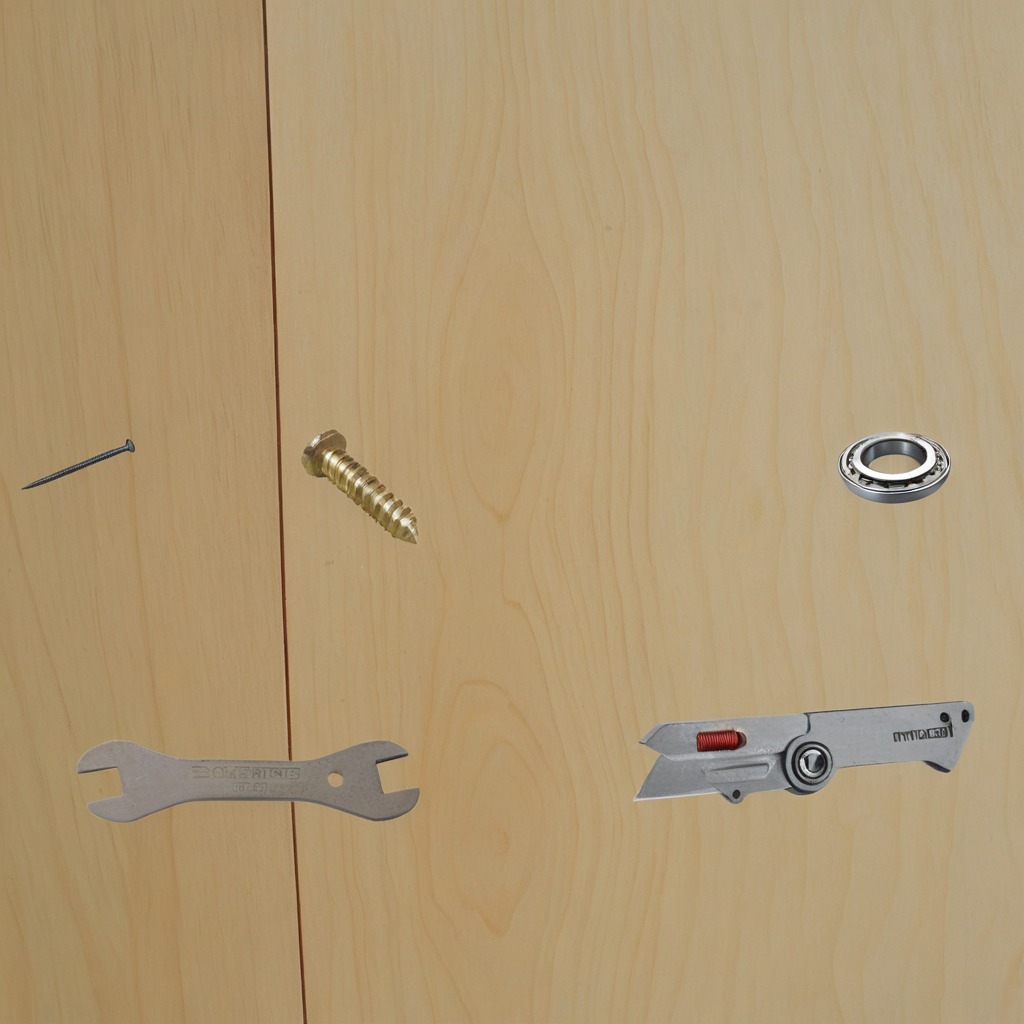
A ball bearing, a utility knife, a machine screw, an iron nail, and a wrench are lying on the plywood surface in a paint workshop lit by afternoon window light.